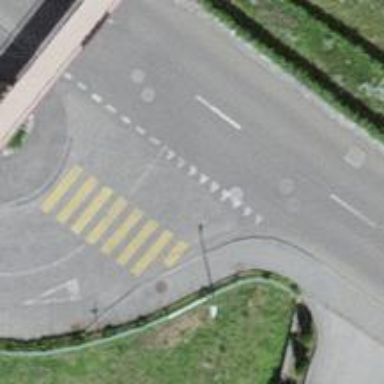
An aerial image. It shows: Road with "give way" sign.